Question: I'm having a peculiar error when placing RelativeLayouts as the cells of a GridLayout. I expanded on this <URL>. When I add the same RelativeLayout subclass to the first three cells, only the first cell's children are visible. The second two cells in the row are blank except for the parent RelativeLayout.
Here's the RelativeLayout subclasses, gridlayout code, and children XML.
'''
public class MemberCardTile extends HomeBaseTile {
public MemberCardTile(Context context) {
super(context, R.layout.tile_member_card);
}
}
'''
...and its parent:
'''
abstract public class HomeBaseTile extends FrameLayout {
public HomeBaseTile(Context context, int childResourceId) {
super(context);
LayoutInflater inflater = (LayoutInflater) context.getSystemService(Context.LAYOUT_INFLATER_SERVICE);
View rl = inflater.inflate(R.layout.tile_member_card, null);
contentView = (ViewGroup)rl;
this.addView(contentView);
this.setPadding(0, 0, 0, 0);
}
@Override
public void setBackgroundColor(int color) {
this.contentView.setBackgroundColor(color);
super.setBackgroundColor(Color.BLACK);
}
}
'''
The current, although unrefined, GridLayout code appears as:
'''
public static GridLayout layoutForInMarket(Context context, Point size) {
int screenWidth = size.x;
int tileHeight = (int) (size.y * 0.175f) - (TILE_PADDING );
int smallTileWidth = (int) (screenWidth * 0.33f) - (1 * TILE_PADDING + 2);
int mediumTileWidth = (int) (screenWidth * 0.66f) - (1 * TILE_PADDING);
int largeTileWidth = (int) (screenWidth * 0.99f) - (1 * TILE_PADDING);
// spec(Row, Row Span)
Spec row1 = GridLayout.spec(1, 1);
Spec row2 = GridLayout.spec(2, 1);
Spec row3 = GridLayout.spec(3, 1);
Spec row4 = GridLayout.spec(4, 1);
Spec row5 = GridLayout.spec(5, 1);
// spec(Column, Column Span)
Spec col0Small = GridLayout.spec(0, 1);
Spec col1Small = GridLayout.spec(1, 1);
Spec col2Small = GridLayout.spec(2, 1);
Spec col0Medium = GridLayout.spec(0, 2);
Spec col1Medium = GridLayout.spec(1, 2);
Spec col0Large = GridLayout.spec(0, 3);
GridLayout gridLayout = new GridLayout(context);
gridLayout.setBackgroundColor(Color.WHITE);
gridLayout.setColumnCount(15); // 3 works,
gridLayout.setRowCount(15); // Experiment with this. 6 works, not 5...
// ROW 1
// Item 1 (works fine)
MemberCardTile member = new MemberCardTile(context);
GridLayout.LayoutParams first = new GridLayout.LayoutParams(row1,
col0Small);
first.width = smallTileWidth;
first.height = tileHeight;
first.setMargins(TILE_PADDING, TILE_PADDING, TILE_PADDING, TILE_PADDING);
member.setBackgroundColor(Color.MAGENTA);
gridLayout.addView(member, first);
// item 2 (only the parent shows, no added subviews)
MemberCardTile member1 = new MemberCardTile(context);
GridLayout.LayoutParams first1 = new GridLayout.LayoutParams(row1,
col1Small);
first1.width = smallTileWidth;
first1.height = tileHeight;
first1.setMargins(TILE_PADDING, TILE_PADDING, TILE_PADDING,
TILE_PADDING);
member1.setBackgroundColor(Color.BLUE);
gridLayout.addView(member1, first1);
// item 3 (only the parent shows, no added subviews)
MemberCardTile member2 = new MemberCardTile(context);
GridLayout.LayoutParams first2 = new GridLayout.LayoutParams(row1,
col2Small);
first2.width = smallTileWidth;
first2.height = tileHeight;
first2.setMargins(TILE_PADDING, TILE_PADDING, TILE_PADDING,
TILE_PADDING);
member2.setBackgroundColor(Color.GREEN);
gridLayout.addView(member2, first2);
// ROW 2
TextView gymSite = new TextView(context);
GridLayout.LayoutParams third = new GridLayout.LayoutParams(row2,
col0Small);
third.width = smallTileWidth - 3;
third.height = tileHeight;
third.setMargins(5, 5, 5, 5);
gymSite.setBackgroundColor(Color.RED);
gymSite.setText("Gym Website");
gridLayout.addView(gymSite, third);
/** Remaining tiles are redacted, but appear just as the above (ROW 2) item */
return gridlayout;
}
'''
I've tried both programmatically adding a child RelativeLayout and through an inflated XML. In the above example I'm using an inflated XML. In both cases, the first cell (0,0) shows and not the subsequent two cells.
XML:
'''
<?xml version="1.0" encoding="utf-8"?>
<RelativeLayout xmlns:android="http://schemas.android.com/apk/res/android"
android:layout_width="match_parent"
android:layout_height="match_parent" >
<TextView
android:layout_width="wrap_content"
android:layout_height="wrap_content"
android:text="HELLO"
android:textColor="@color/black" />
</RelativeLayout>
'''
Screenshot of resulting GridLayout (The first row should all appear the same except for background colors (i.e. MAGENTA, BLUE, GREEN)

I feel it has something to do with the GridLayout settings, but am unsure as to what. When I breakpoint through the view creation, the second and third cells' views are definitely created and added to the view hierarchy.
I've tried both on a 4.3 Galaxy Nexus and 4.4 Nexus 5.
Any help or advice is greatly appreciated. Thanks again.
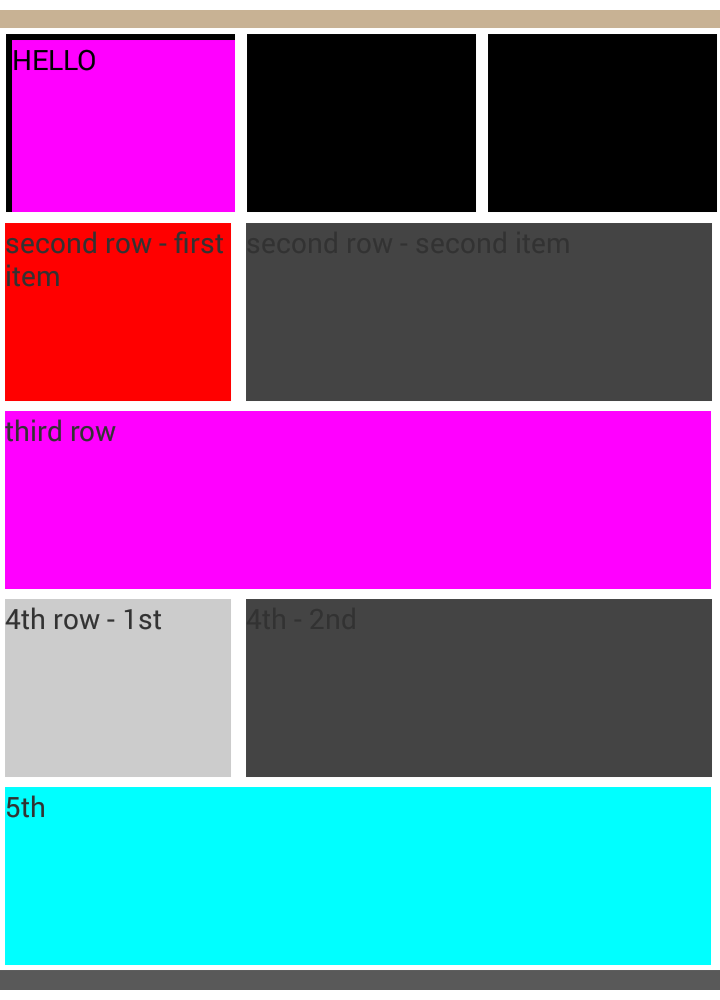
Answer: Try replacing:
'''
View rl = inflater.inflate(R.layout.tile_member_card, null);
contentView = (ViewGroup)rl;
this.addView(contentView);
'''
with:
'''
View rl = inflater.inflate(R.layout.tile_member_card, this);
'''
Not only does this add the children to the parent in one shot, but it does so in ways that will make 'RelativeLayout' behave better.